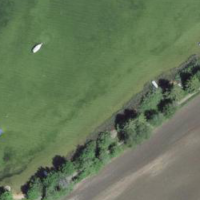
EUNIS habitat code: 14
Species observed at this site:
Genista tinctoria